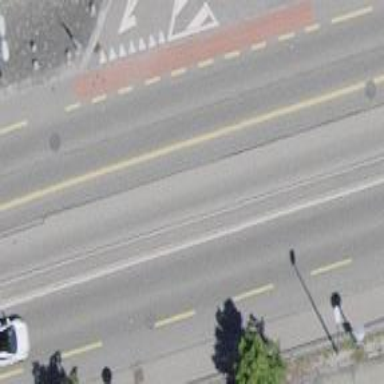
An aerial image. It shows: Secondary road with sidewalks on both sides and cycle lane.